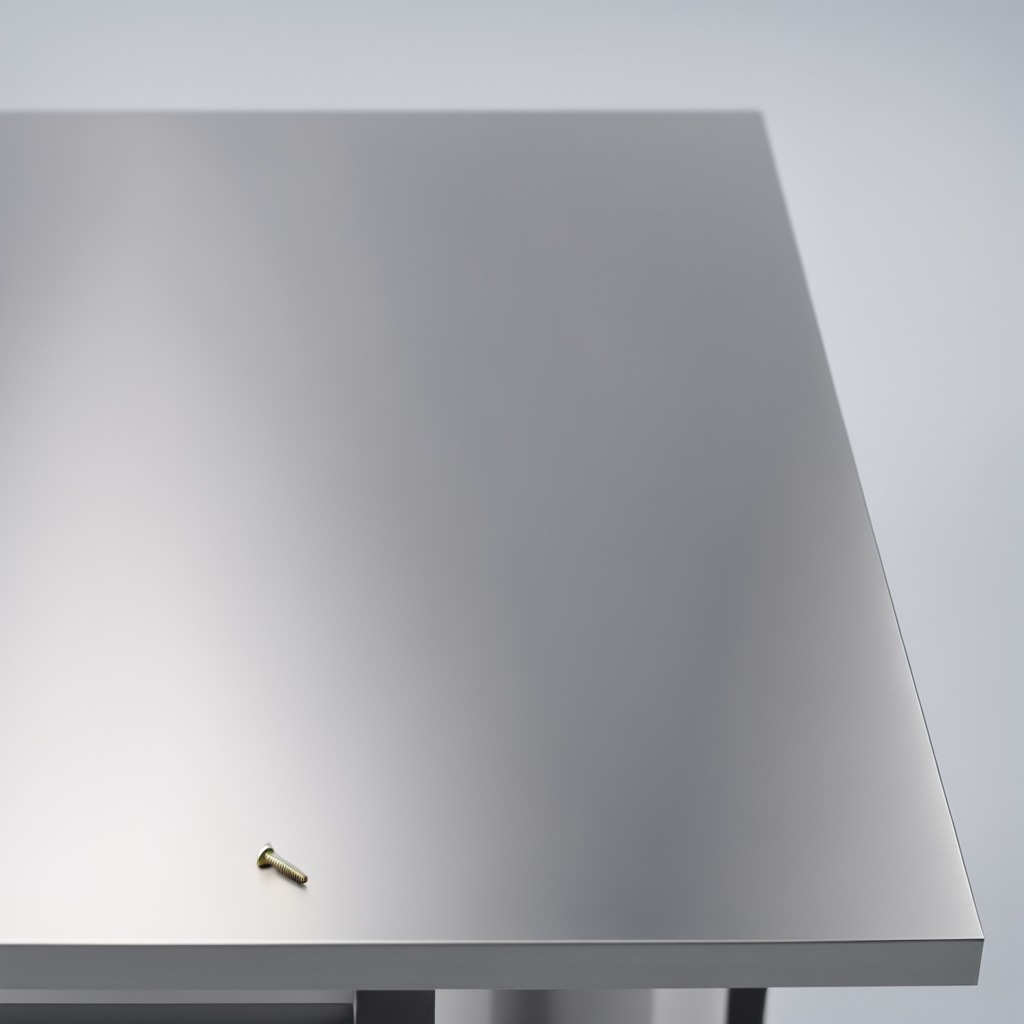
A metal screw is lying on the stainless steel table in a high-end prototyping lab.